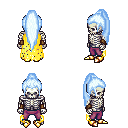
a pixel art fantasy rpg character, male body template, skeleton, yellow tattered cape, magenta pants, white cyan extra-long topknot hairstyle, cloth bracers, gold boots, four views (front, back, left, right), 2x2 character sprite sheet, small pixel art, hard edges, no anti-aliasing